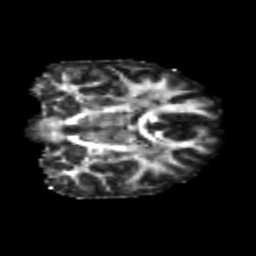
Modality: FA
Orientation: coronal
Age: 21
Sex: female
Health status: healthy
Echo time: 0.074 s